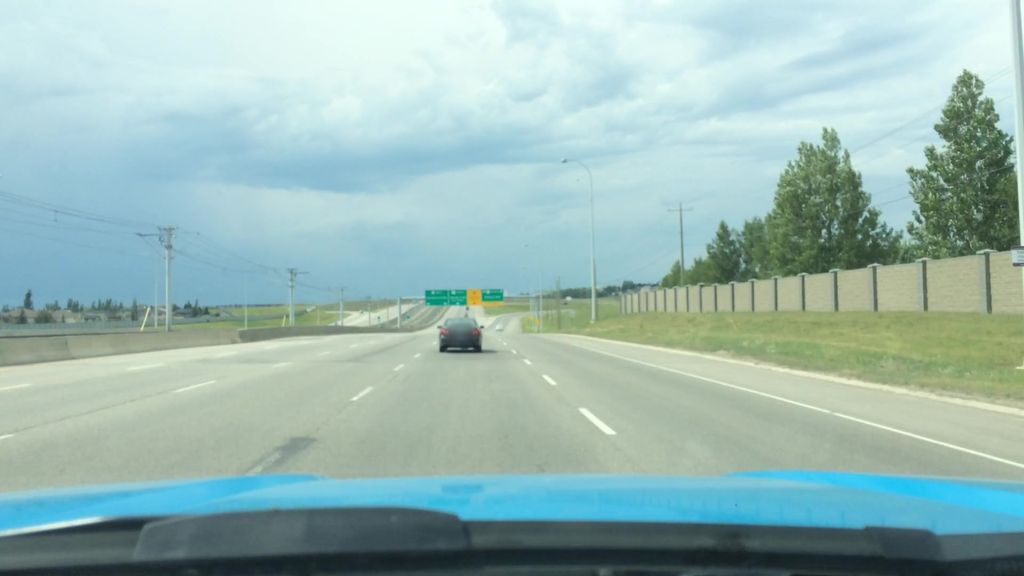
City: calgary